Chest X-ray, PA view. Patient: 49 years old, sex M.
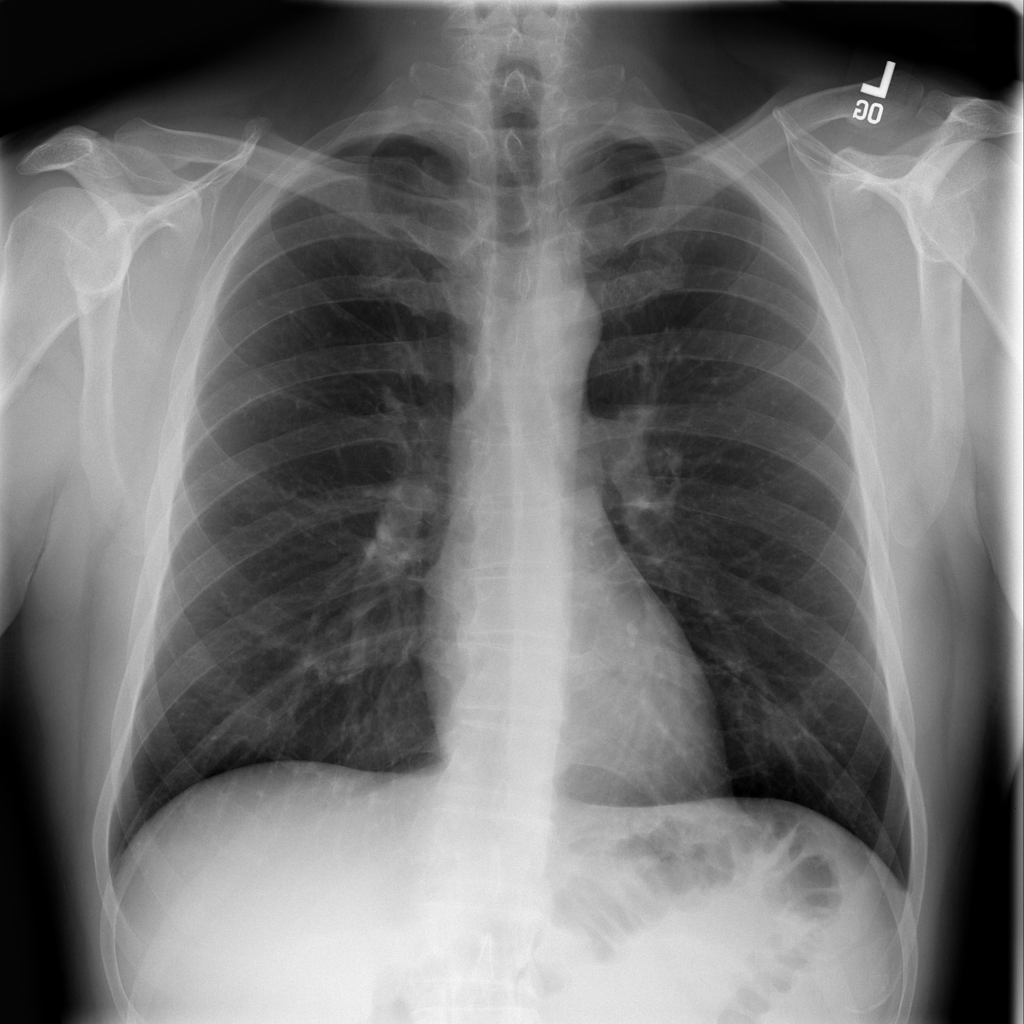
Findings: No Finding